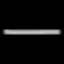
Label: line